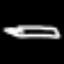
Label: pencil